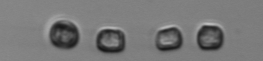
Label: Thalassiosira